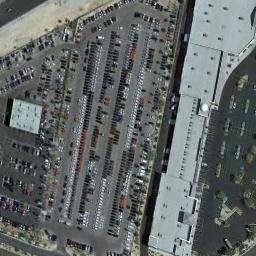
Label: parking_lot